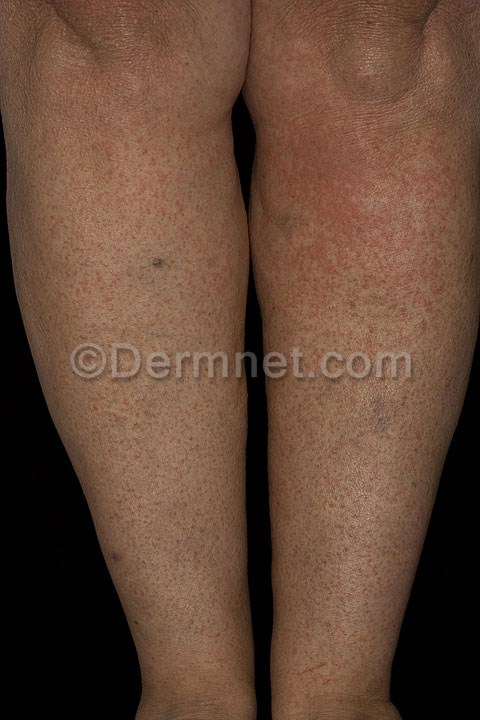
Disease: Exanthems and Drug Eruptions